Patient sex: M
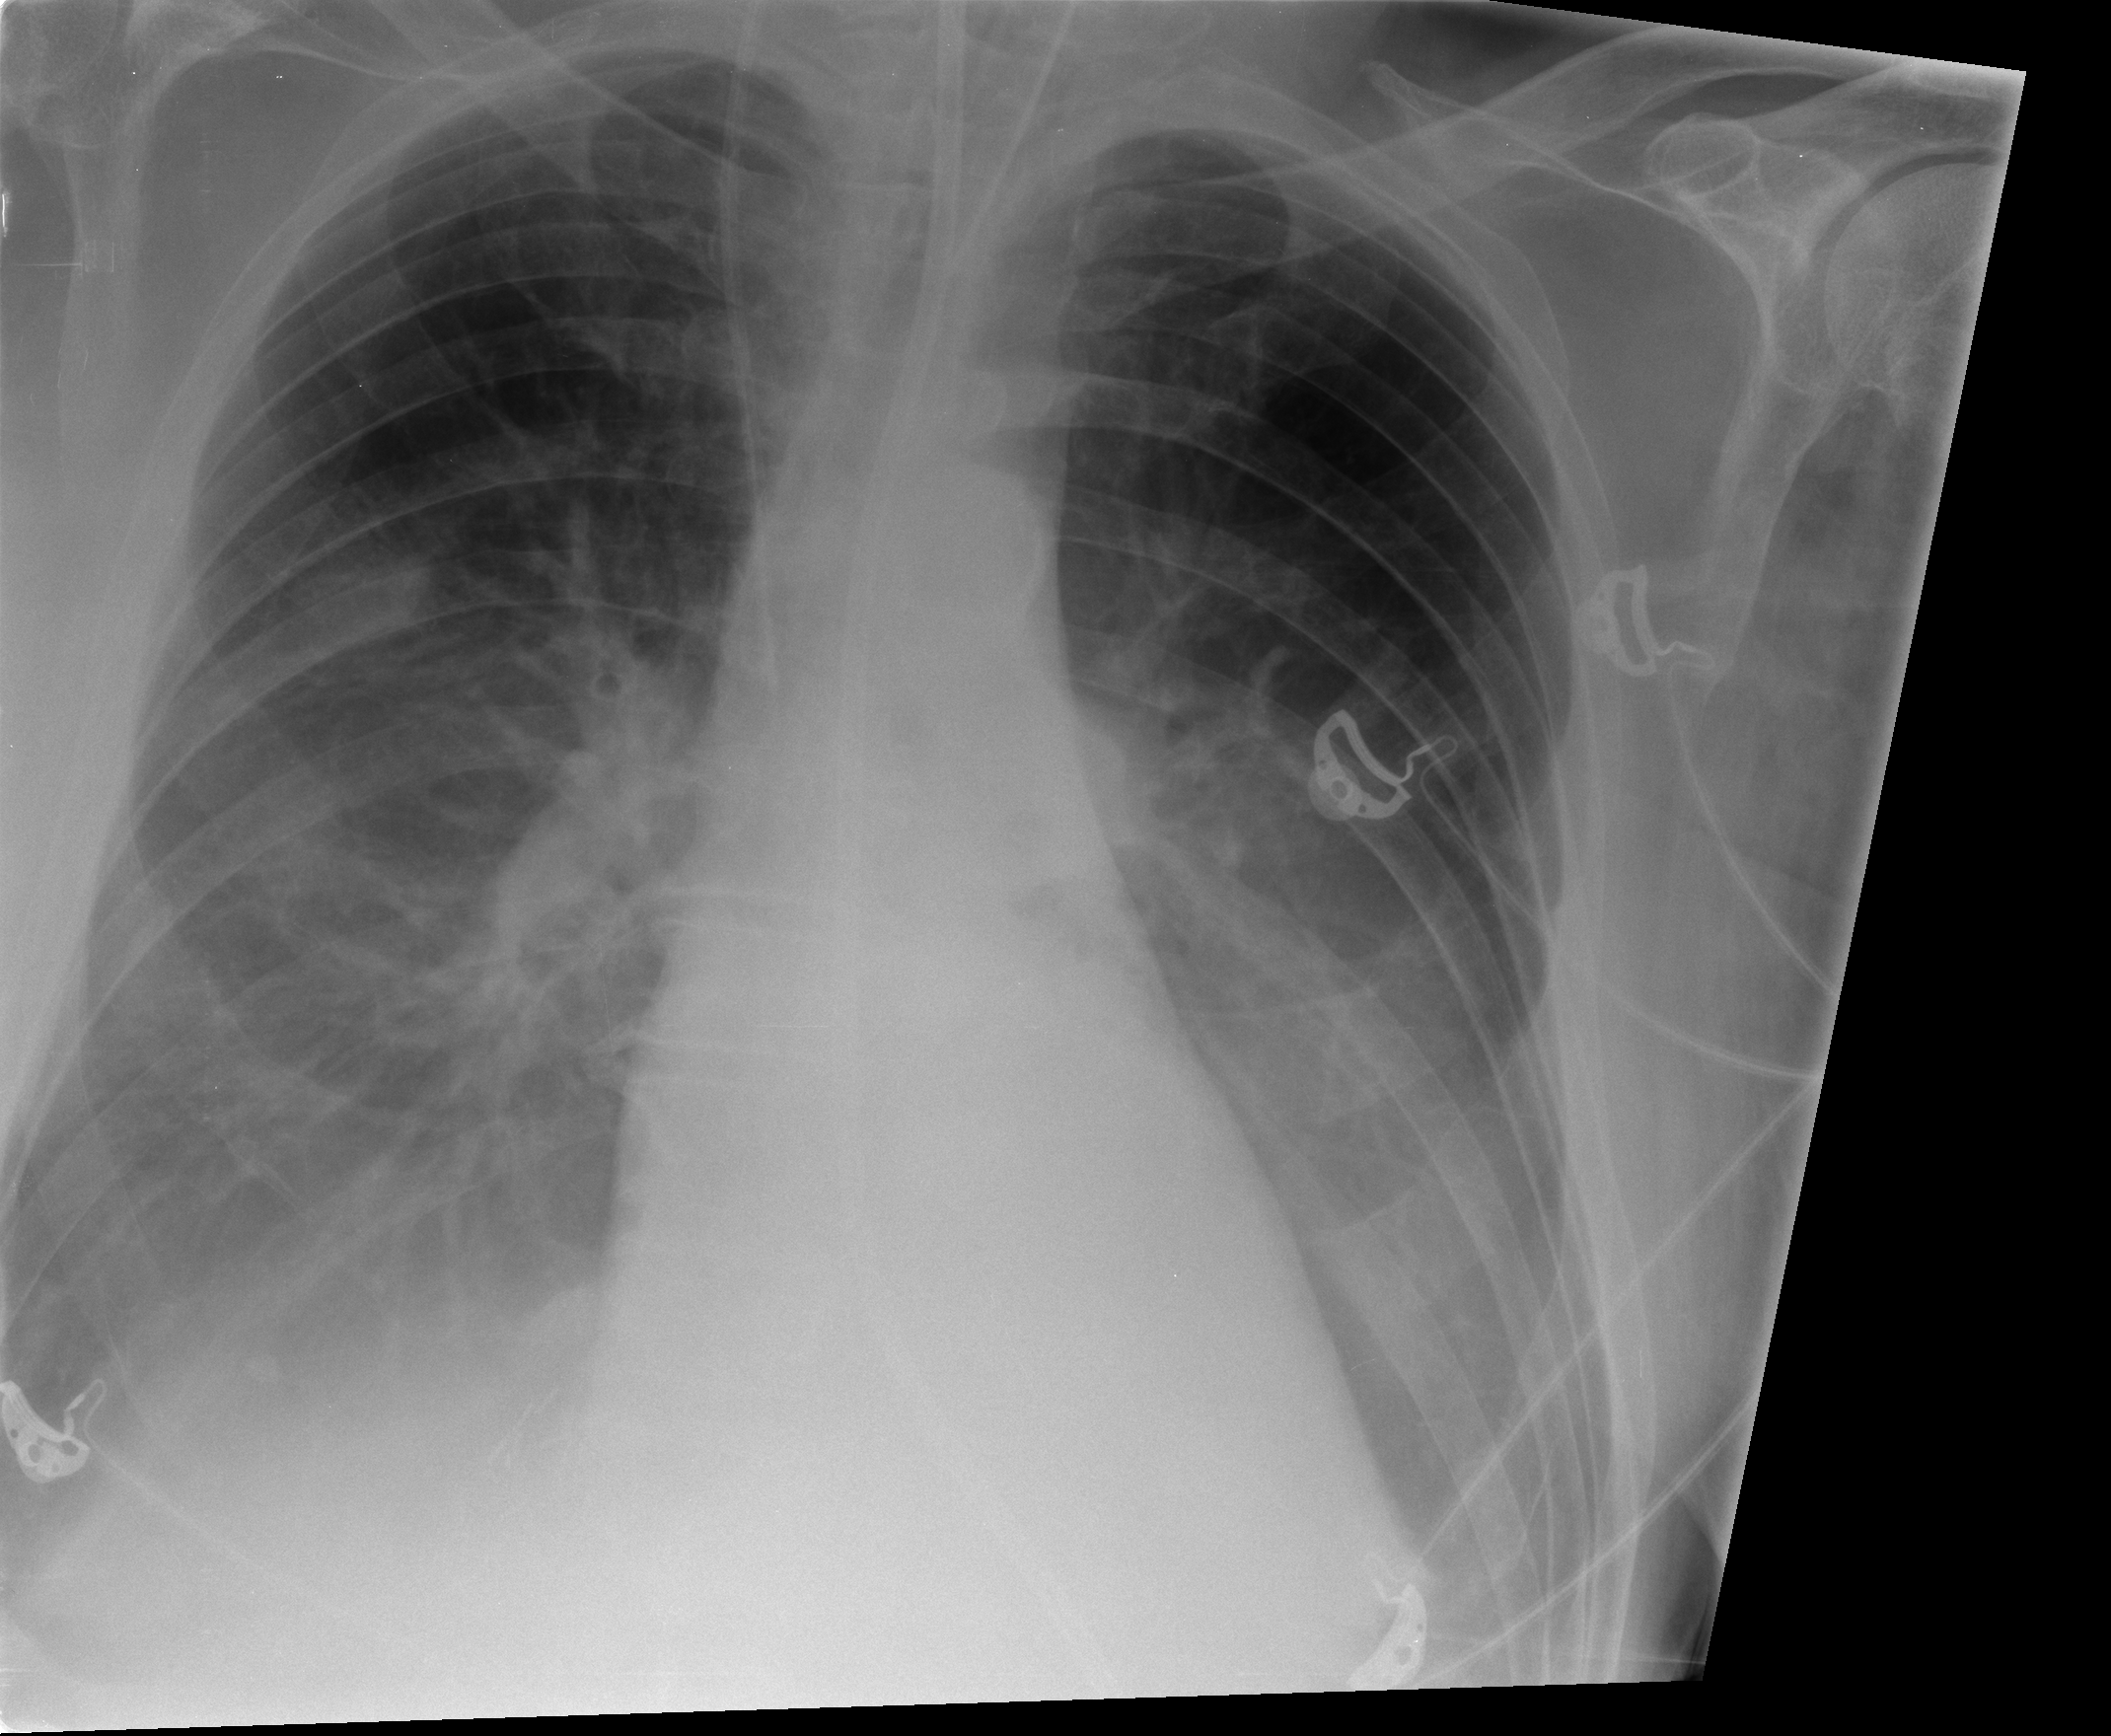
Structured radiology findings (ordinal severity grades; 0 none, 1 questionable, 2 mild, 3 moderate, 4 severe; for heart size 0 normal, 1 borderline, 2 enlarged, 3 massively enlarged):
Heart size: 0
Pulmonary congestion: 0
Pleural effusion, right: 3
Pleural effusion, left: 2
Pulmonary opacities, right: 2
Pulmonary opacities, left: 0
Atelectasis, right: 2
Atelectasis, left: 2